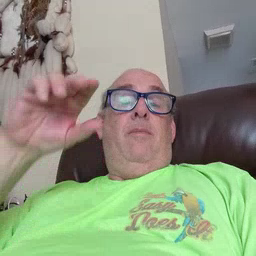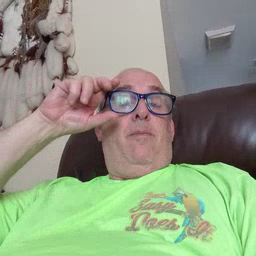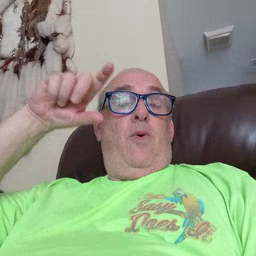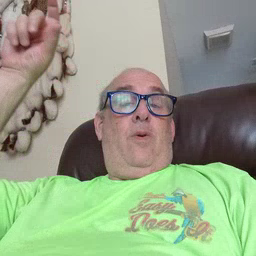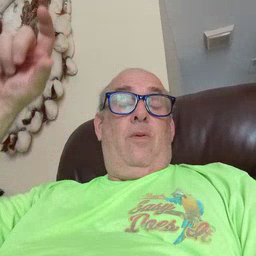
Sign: moon